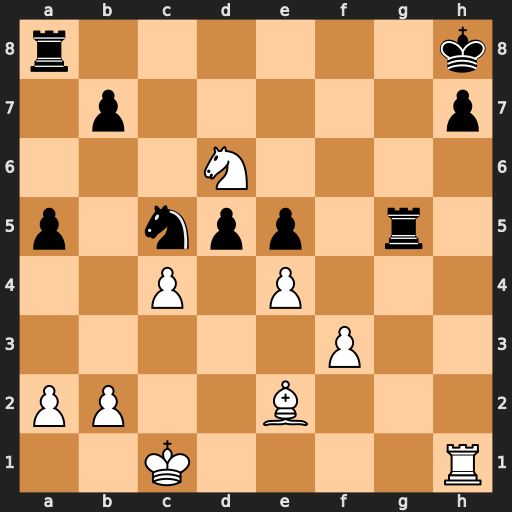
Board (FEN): r6k/1p5p/3N4/p1npp1r1/2P1P3/5P2/PP2B3/2K4R
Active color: w
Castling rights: -
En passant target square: -
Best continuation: Nf7+ Kg7 Nxg5